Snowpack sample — Snodgrass Mountain, Crested Butte, Colorado (2/4/25, 12:06 PM MST)
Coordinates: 38.923, -106.968
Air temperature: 35 °F
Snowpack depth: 80 cm
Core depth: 60 cm
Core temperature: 32 °F
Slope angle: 14°, slope face: 78°
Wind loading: low
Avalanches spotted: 0
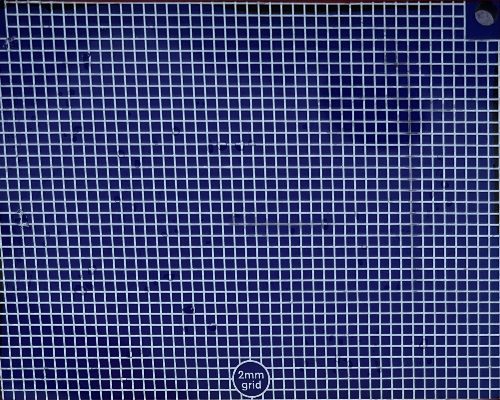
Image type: profile
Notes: No avalanches nearby, unusually warm weather for the last month reported by residents, Collected 25 yards from treeline